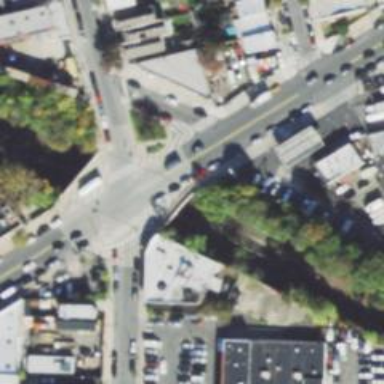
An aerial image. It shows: Asphalt footway on bridge with traffic island.